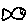
Label: fish